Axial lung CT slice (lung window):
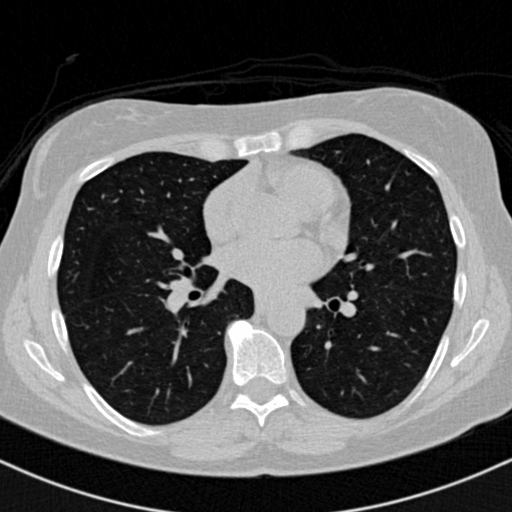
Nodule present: no